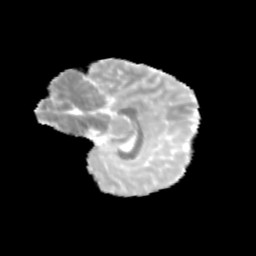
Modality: MD
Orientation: sagittal
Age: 12
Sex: female
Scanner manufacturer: siemens
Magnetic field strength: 3 T
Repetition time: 3.8 s
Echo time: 0.07 s